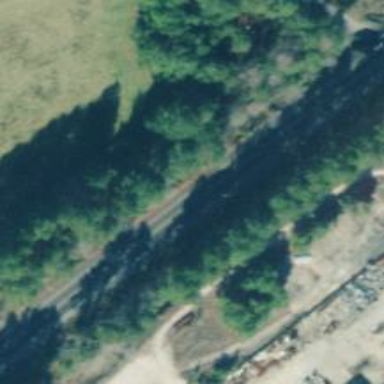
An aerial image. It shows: Railway track.